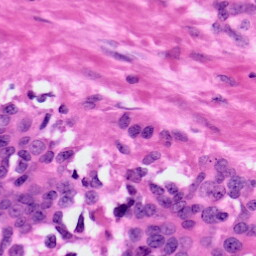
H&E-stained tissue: Ovarian